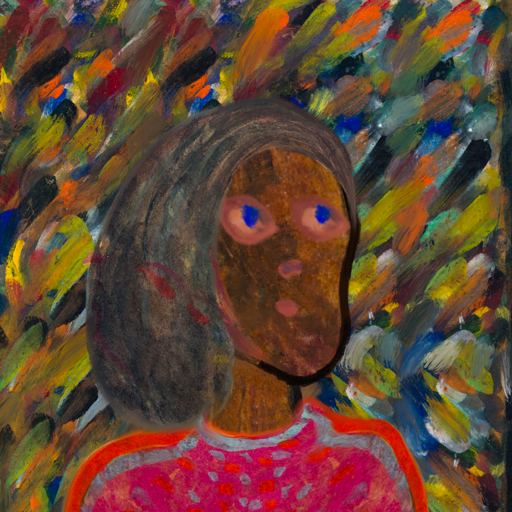
Background: An_Impression, Head And Neck Side: Mosgoul, Face Side: Mother_And_Son_Mother, Bust: Sisters, Hair Side: Gypsy_Mother, Head Accessory: Blank, Second Necklace: Blank, Necklace: Blank, Baby: Blank